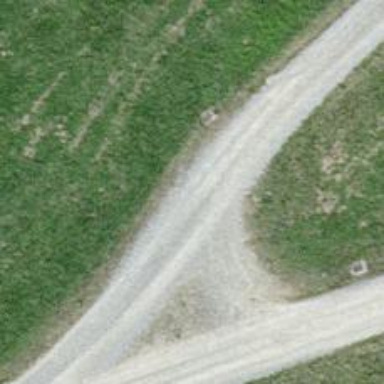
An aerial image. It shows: Track with grade 2 gravel surface.